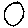
Label: circle